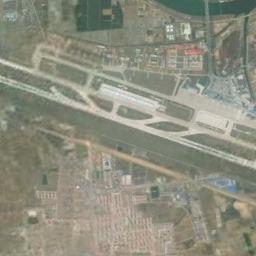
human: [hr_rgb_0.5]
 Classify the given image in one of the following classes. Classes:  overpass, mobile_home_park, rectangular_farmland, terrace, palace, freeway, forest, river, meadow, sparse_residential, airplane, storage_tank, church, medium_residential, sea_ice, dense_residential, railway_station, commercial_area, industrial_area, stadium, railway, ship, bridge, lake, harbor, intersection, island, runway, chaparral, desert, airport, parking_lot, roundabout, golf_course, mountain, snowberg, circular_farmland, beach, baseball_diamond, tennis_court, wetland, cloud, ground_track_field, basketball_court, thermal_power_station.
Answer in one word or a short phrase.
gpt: airport